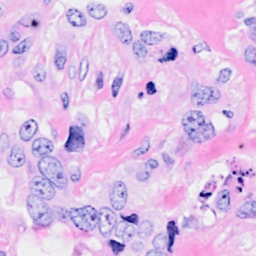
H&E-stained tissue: Breast